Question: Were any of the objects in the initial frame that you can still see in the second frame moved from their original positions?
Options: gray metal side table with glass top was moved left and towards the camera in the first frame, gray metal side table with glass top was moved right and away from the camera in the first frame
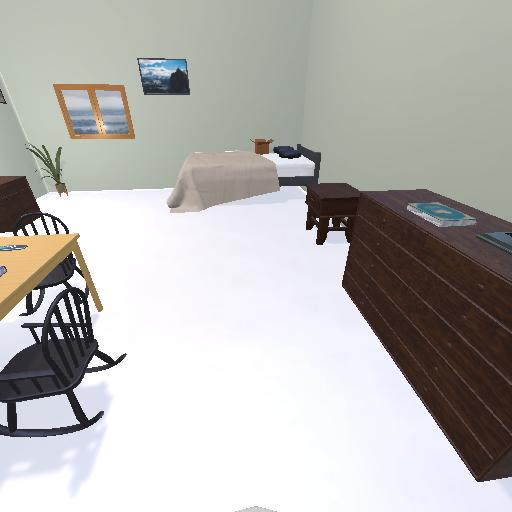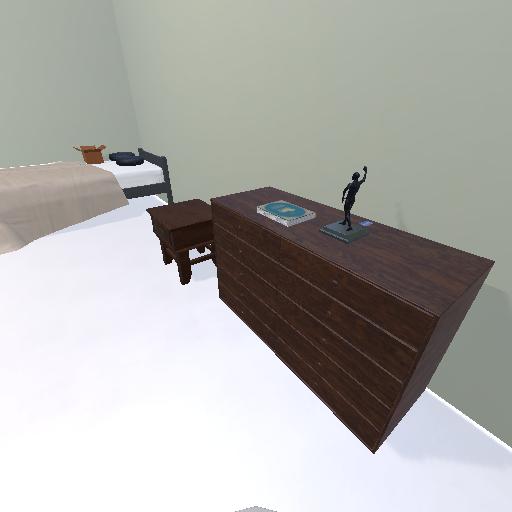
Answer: gray metal side table with glass top was moved left and towards the camera in the first frame